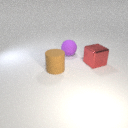
large purple rubber sphere behind large brown rubber cylinder